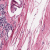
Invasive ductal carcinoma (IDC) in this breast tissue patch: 1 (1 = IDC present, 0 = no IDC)